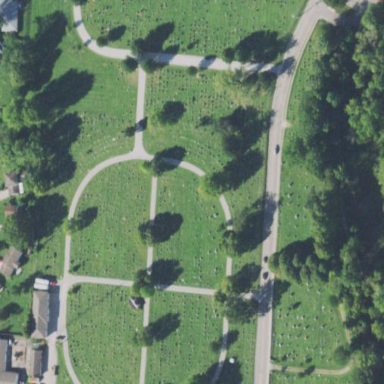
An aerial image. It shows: Cemetery.